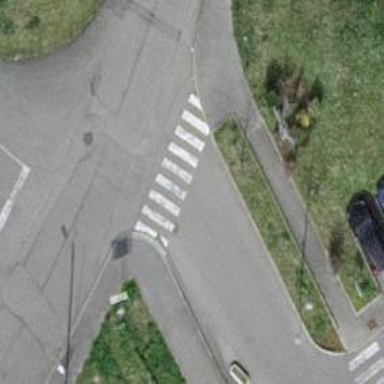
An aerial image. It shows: Marked road crossing.